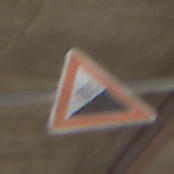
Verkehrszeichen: Steigung10
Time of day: Midday
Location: Roofed (Special)
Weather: Overcast
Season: NotSpecified
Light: Natural